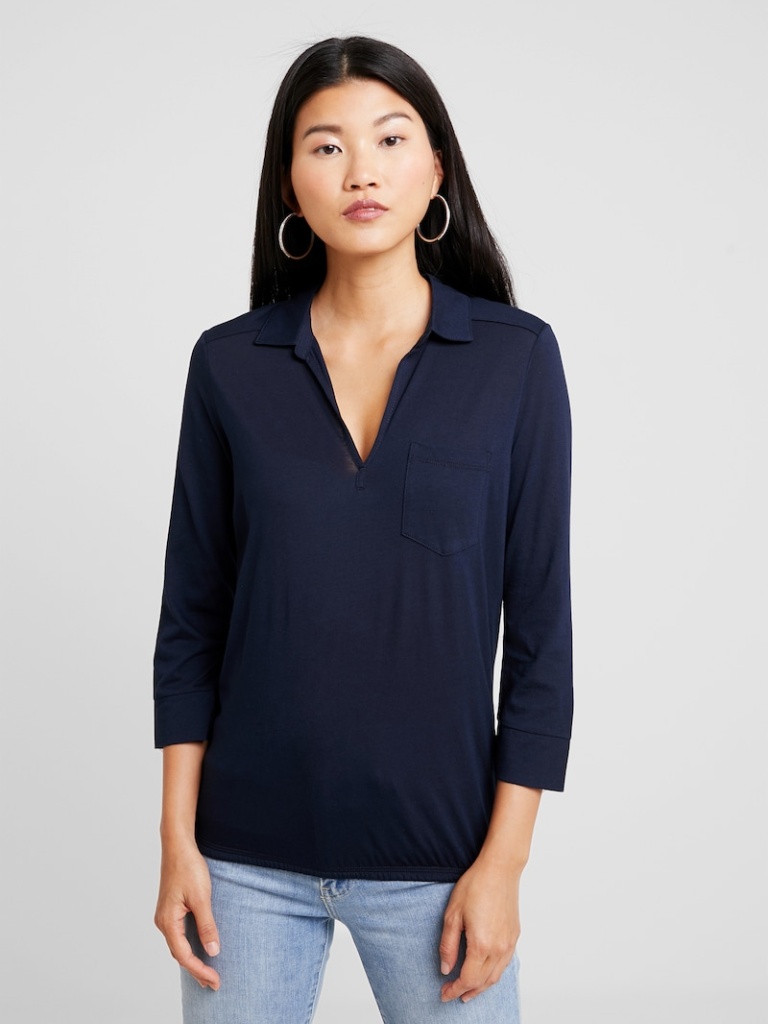
cotton relaxed a long-sleeved with rolled-up sleeves hip length Untucked v-neck polo